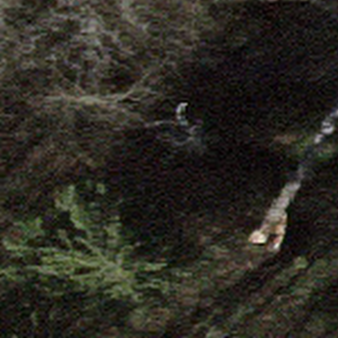
Label: other